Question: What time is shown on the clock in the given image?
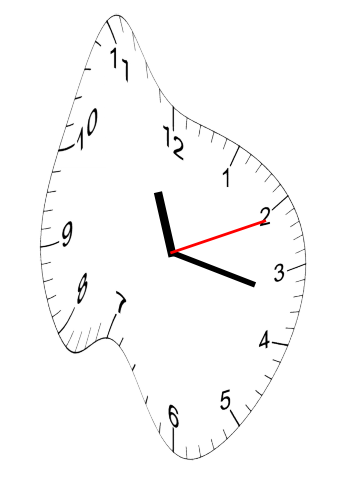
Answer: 11:17:11